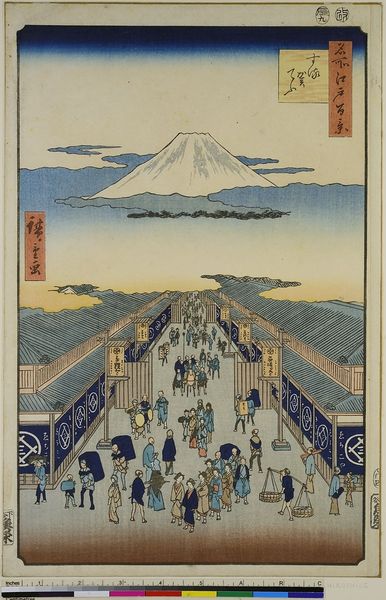
Titel: Suruga-cho, Blatt 8 aus der Serie: 100 berühmte Ansichten von Edo
Künstler: Utagawa Hiroshige
Standort: Hamburg
Institution: Museum für Kunst und Gewerbe Hamburg
Schlagwörter: berg, blau, himmel, wolken, gelb, landschaft, menschen, stadt, grau, strasse, weiss, zeichnung, rahmen, holzschnitt, japan, schrift, papier, berge, gebirge, laden, markt, japanisch, palast, vulkan, druckgraphik, druckgrafik, senkrecht, leben, zeit, farbholzschnitt, edo, fuji, reproduktionen, japanpapier, volcano, p, druckerzeugnisse, einkaufspassage, geschäft, volcan, einkaufsstraße